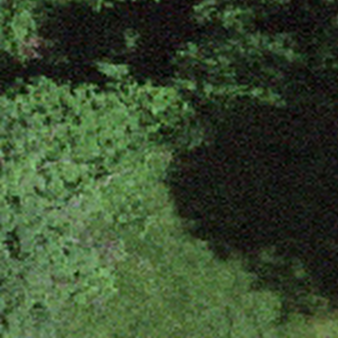
Label: other